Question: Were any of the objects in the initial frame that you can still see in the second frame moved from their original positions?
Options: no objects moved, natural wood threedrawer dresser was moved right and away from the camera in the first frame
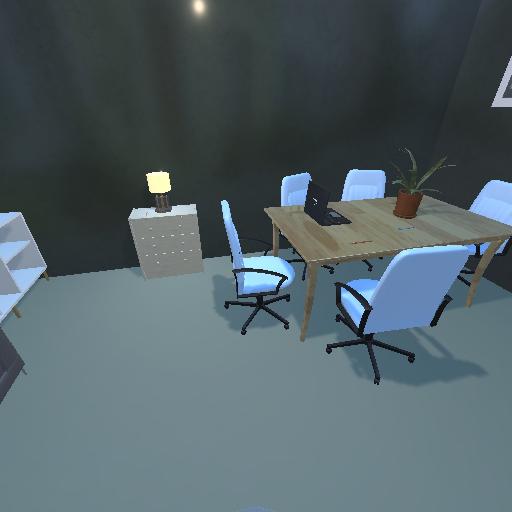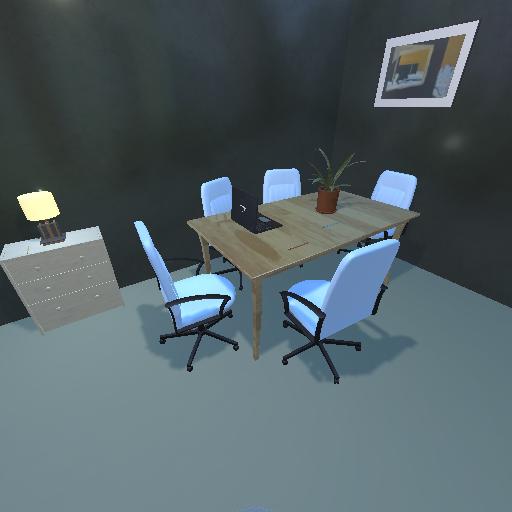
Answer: no objects moved